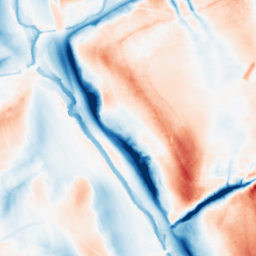
Category: classical
Decomposition family: gaussian_anisotropic
Decomposition parameters: sigma_x: 20
sigma_y: 2
Upsampling method: bilinear
Upsampling parameters: scale: 4
Upsampling scale: 4